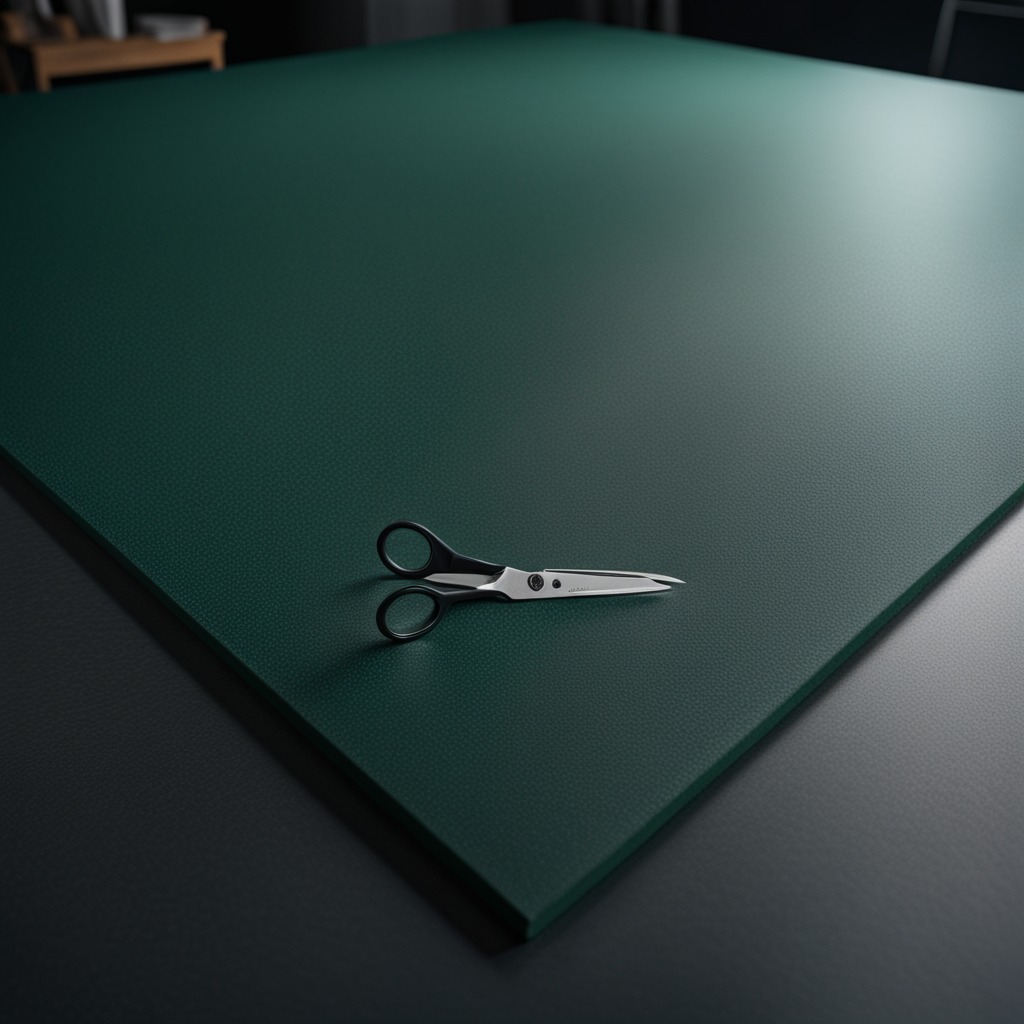
A scissor lying on the clean granite tabletop covered with a green rubber mat inside a workshop at night dim ambient light soft shadows worn but beneath the mat